Field crop: maize
Growth stage: 2
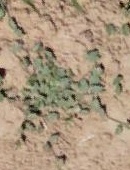
Species: convolvulus